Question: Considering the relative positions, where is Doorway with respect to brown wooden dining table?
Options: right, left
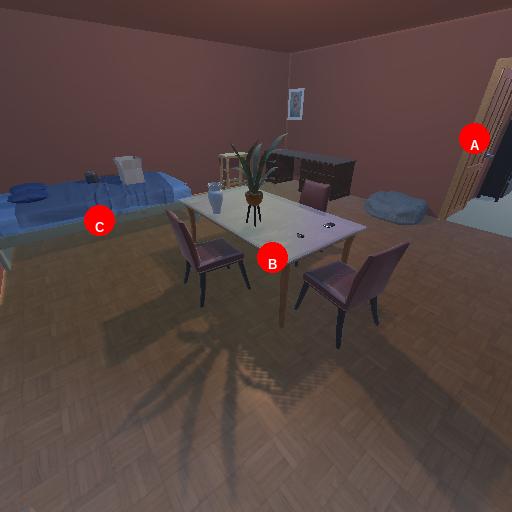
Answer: right